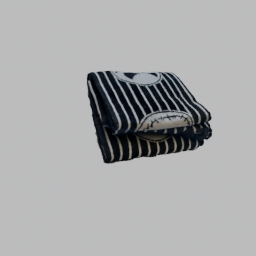
Label: people